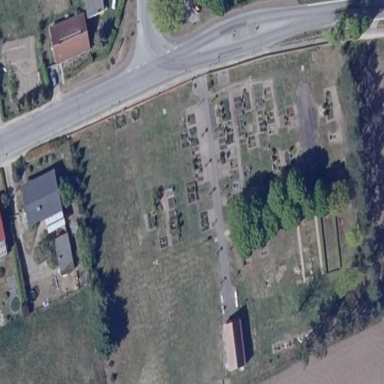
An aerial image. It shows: Cemetery.